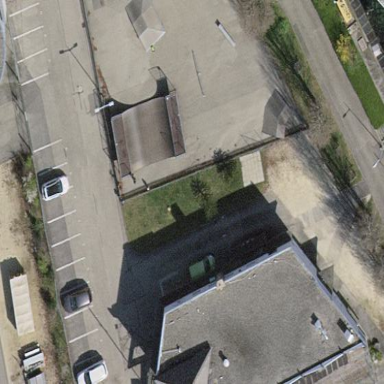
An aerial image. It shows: Restaurant building.